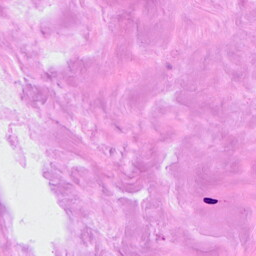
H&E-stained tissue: Breast